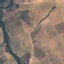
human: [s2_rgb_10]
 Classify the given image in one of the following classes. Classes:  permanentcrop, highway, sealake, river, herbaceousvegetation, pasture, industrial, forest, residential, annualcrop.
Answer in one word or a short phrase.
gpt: PermanentCrop